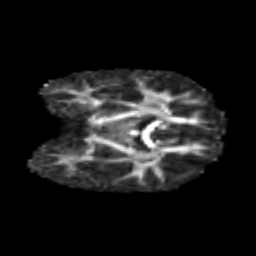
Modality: FA
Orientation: coronal
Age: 5
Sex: female
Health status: healthy